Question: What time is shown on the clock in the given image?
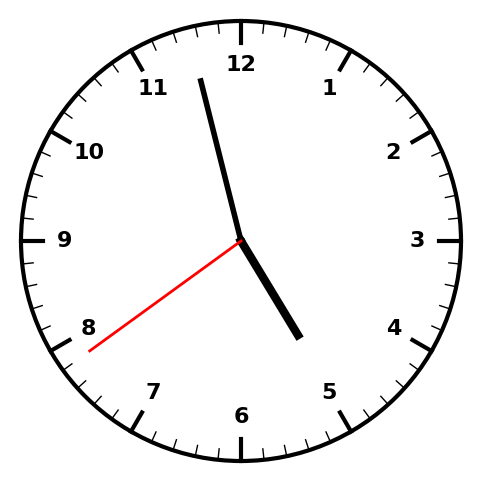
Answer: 04:57:39